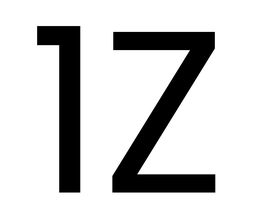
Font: Poppins-Regular